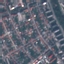
Land use / land cover class: Residential